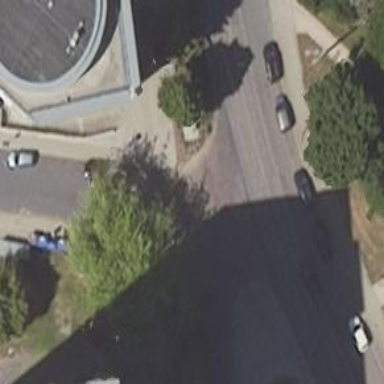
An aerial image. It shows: Residential road with sidewalks on both sides.